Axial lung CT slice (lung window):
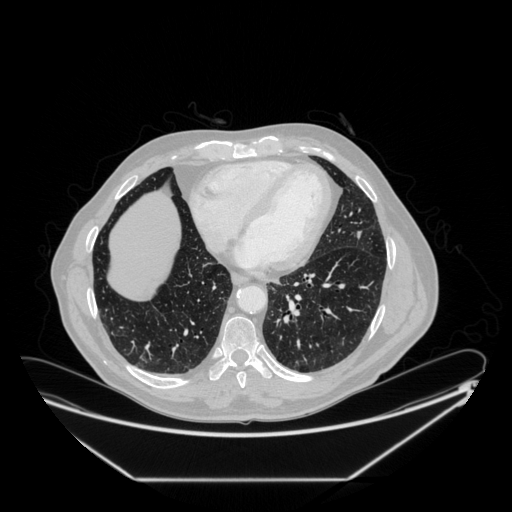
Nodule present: no